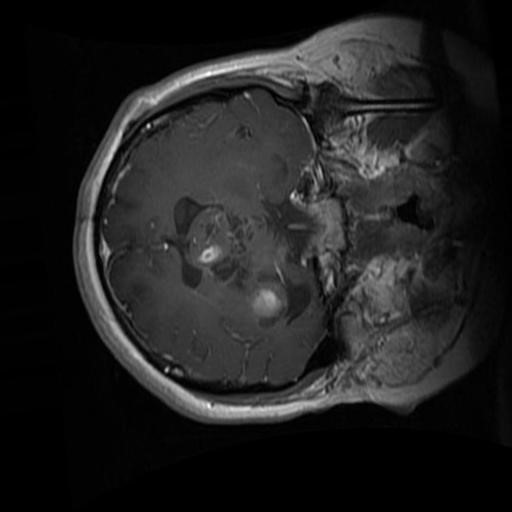
Label: brain_glioma